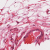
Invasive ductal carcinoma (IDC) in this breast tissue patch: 0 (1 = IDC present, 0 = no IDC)